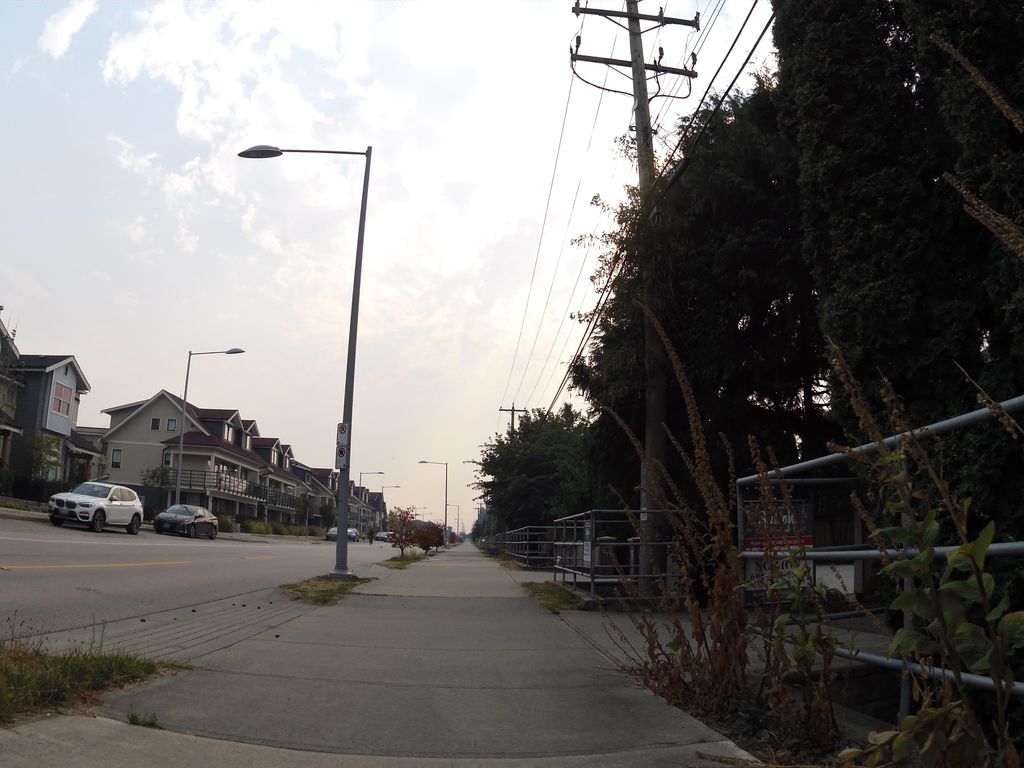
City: vancouver